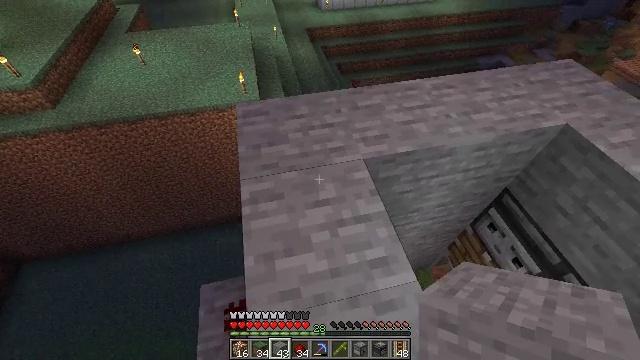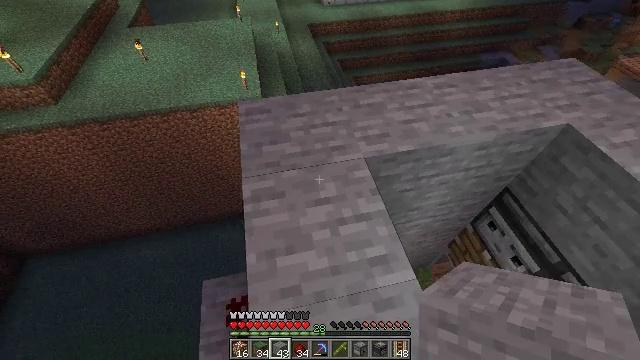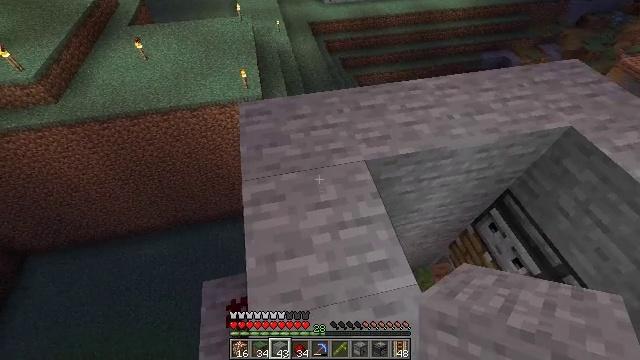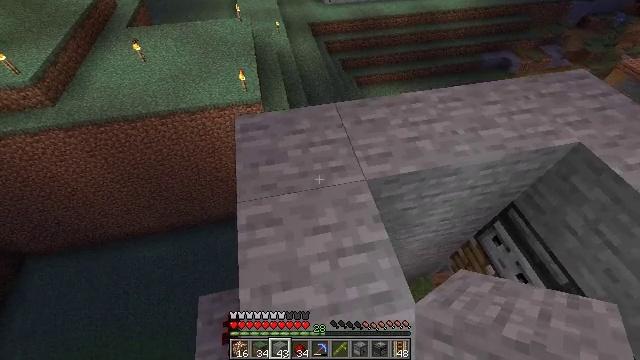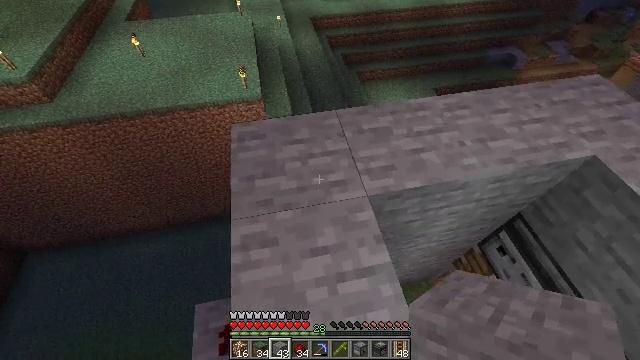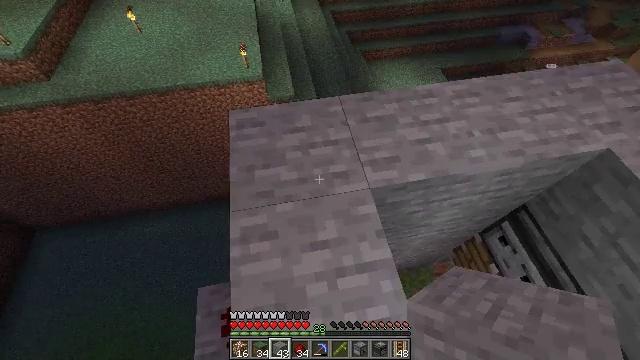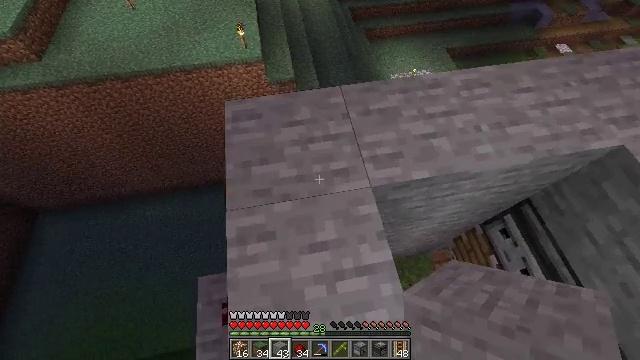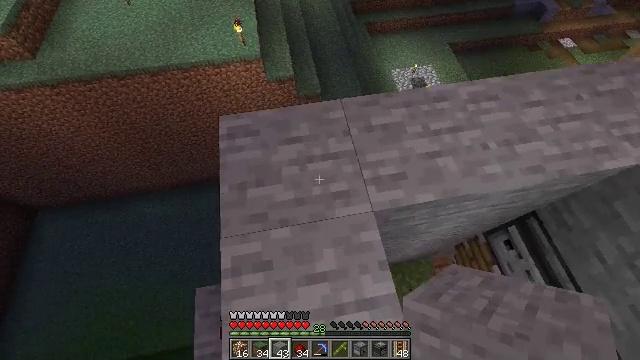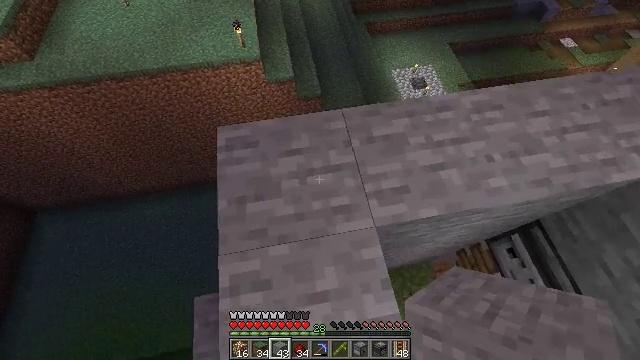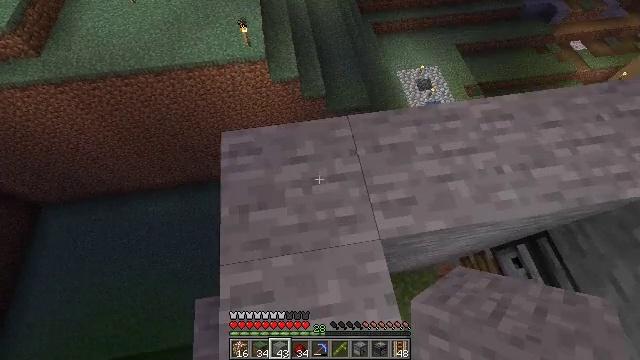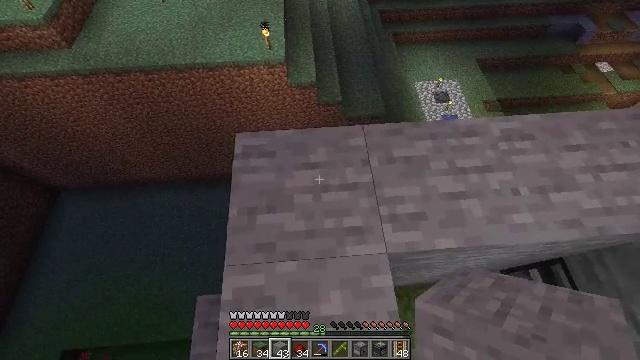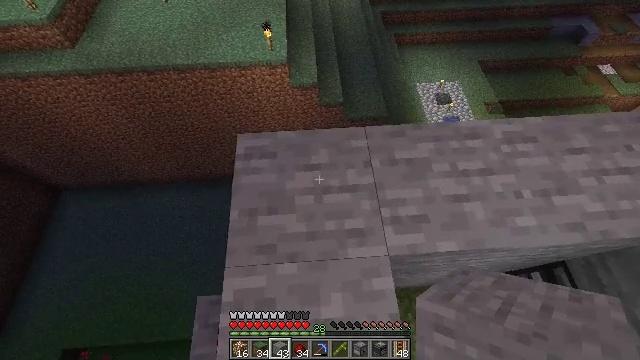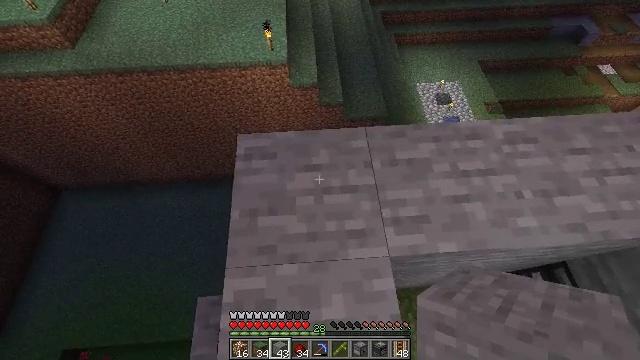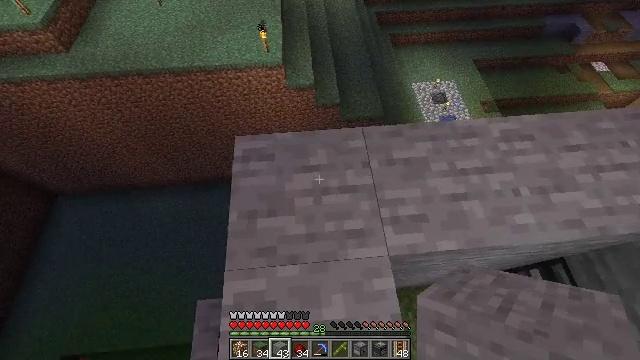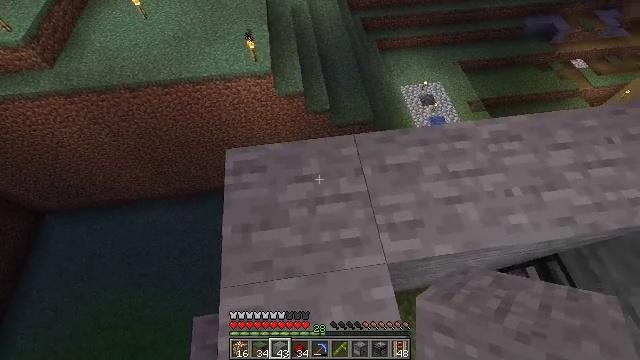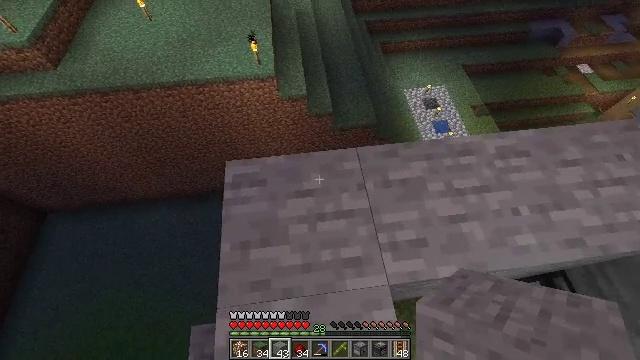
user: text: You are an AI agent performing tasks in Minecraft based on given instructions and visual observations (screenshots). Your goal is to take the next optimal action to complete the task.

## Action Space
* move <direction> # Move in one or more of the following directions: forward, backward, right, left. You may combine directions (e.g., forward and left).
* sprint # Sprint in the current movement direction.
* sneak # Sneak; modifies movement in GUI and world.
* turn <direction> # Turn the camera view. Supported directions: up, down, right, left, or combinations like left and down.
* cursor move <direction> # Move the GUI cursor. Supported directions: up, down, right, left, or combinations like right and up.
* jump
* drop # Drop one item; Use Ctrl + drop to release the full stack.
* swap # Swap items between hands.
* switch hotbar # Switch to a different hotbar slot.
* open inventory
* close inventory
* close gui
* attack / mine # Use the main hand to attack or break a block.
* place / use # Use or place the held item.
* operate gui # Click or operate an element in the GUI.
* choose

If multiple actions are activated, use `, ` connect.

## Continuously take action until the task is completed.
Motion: motion action
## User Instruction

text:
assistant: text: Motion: no_op
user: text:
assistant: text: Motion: move forward
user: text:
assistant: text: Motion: move forward
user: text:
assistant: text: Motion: move forward, turn down
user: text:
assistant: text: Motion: move forward, turn down
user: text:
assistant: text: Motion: move forward, turn down
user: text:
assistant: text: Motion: turn down
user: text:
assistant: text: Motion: no_op
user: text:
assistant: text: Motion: turn left
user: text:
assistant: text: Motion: turn left and up
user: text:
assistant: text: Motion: no_op
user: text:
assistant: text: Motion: no_op
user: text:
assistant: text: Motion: turn right
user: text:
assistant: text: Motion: move forward, turn right and up
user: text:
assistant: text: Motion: move forward
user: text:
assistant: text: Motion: move forward
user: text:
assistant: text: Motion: move forward, turn down
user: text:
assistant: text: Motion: turn down
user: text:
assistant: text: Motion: no_op
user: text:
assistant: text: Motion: turn down
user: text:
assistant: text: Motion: turn right and down
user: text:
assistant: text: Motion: turn right and down
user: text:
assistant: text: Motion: turn right
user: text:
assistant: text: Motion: turn right
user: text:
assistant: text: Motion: no_op
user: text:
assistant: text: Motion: move forward
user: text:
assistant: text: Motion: move forward, turn right
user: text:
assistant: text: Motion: move forward, turn right and down
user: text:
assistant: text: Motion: turn right
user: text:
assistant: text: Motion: turn right